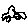
Label: car